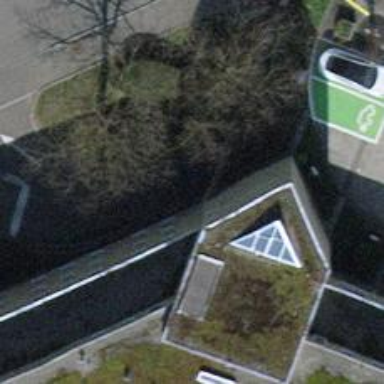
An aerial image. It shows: Parking area.